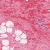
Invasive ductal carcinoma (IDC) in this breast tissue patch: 0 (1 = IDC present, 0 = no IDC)